Question: I am looking at contributing to the Delphi SynEdit project with a syntax-highlighter for the Health Level 7 (HL7) v2 messaging Standard. I have no experience of creating a highlighter from scratch and there are two quirks that I have stumbled upon that differ from existing highlighters:
- -
Is there anyone out there who has any SynEdit experice with HL7 or similar syntaxes e.g. Edifact, X12?
I've created a crude prototype using the 'OnPaintTransient' event-handler which in fact works better than I anticipated :-) Basically it does the following:
- - - - -
Below is a screen-dump of the results when inserting the example message found at Wikipedia <URL> into a TSynMemo component.

'''
procedure TFormMain.SynMemoMsgPaintTransient(Sender: TObject; Canvas: TCanvas;
TransientType: TTransientType);
var
i, j: Integer;
DP: TDisplayCoord;
SelStartCoord, SelEndCoord, BC : TBufferCoord;
Pt: TPoint;
FieldDelimiter : char; // MSH|
Delimiters : string; // All message delimiters (including field delimiter)
IsSelected : boolean;
begin
//Avoid drawing twice - Only enter if TransientType = ttAfter.
if TransientType = ttBefore then exit;
//Exit if no text
if SynMemoMsg.Lines.Count = 0 then exit;
//Exit if message does not start with MSH (Message header segment)
if not AnsiStartsText('MSH', SynMemoMsg.Lines[0]) then exit;
//Get the message's delimiters specified as the characters directly after MSH
FieldDelimiter := Copy(SynMemoMsg.Lines[0], 4, 1)[1];
Delimiters := Copy(SynMemoMsg.Lines[0], 4, 5);
//Find out if any text is selected by the user - we will exclude this text from highlighting
SelStartCoord := SynMemoMsg.CharIndexToRowCol(SynMemoMsg.SelStart);
SelEndCoord := SynMemoMsg.CharIndexToRowCol(SynMemoMsg.SelEnd);
//parse evry visible line
for i := SynMemoMsg.TopLine to ((SynMemoMsg.TopLine + SynMemoMsg.LinesInWindow )-1) do
begin
//Highlight Segment ID, i.e. in this implementation the first 3 chars in each line
BC.Char := 1;
BC.Line := i;
//If whole line is selected then continue to next line without highlighting current
if (SelStartCoord.Line < BC.Line) and (SelEndCoord.Line > BC.Line) then continue;
DP := SynMemoMsg.BufferToDisplayPos(BC);
Pt := SynMemoMsg.RowColumnToPixels(DP);
if ((SelStartCoord.Line = BC.Line) and (SelStartCoord.Char > 3))
or ((SelStartCoord.Line <> BC.Line) and (SelEndCoord.Line <> BC.Line))
or (SynMemoMsg.SelLength = 0) then
begin
Canvas.Font.Color := clNavy;
Canvas.Font.Style := [fsBold];
Canvas.TextOut (Pt.X - 1, Pt.Y, Copy(SynMemoMsg.Lines[i - 1], 1, 3)); //Move the Bold text one pixel left to get space i.e. Pt.X - 1)
end;
//Highlight Delimiters - parse each charachter and check if delimiter and not selected
for j := 4 to Length(SynMemoMsg.Lines[i - 1]) do
begin
if IsDelimiter(Delimiters, SynMemoMsg.Lines[i - 1], j) then
begin
BC.Char := j;
BC.Line := i;
//Don't highlight delimiter if selected
if (SynMemoMsg.SelLength > 0) and ((SelStartCoord.Line = BC.Line)or (SelEndCoord.Line = BC.Line)) then
begin
if (SelStartCoord.Line = BC.Line) and (SelEndCoord.Line = BC.Line) then
IsSelected := (SelStartCoord.Char <= BC.Char) and (SelEndCoord.Char > BC.Char)
else if (SelStartCoord.Line = BC.Line) then
IsSelected := SelStartCoord.Char <= BC.Char
else if (SelEndCoord.Line = BC.Line) then
IsSelected := SelEndCoord.Char > BC.Char;
end
else
IsSelected := false;
if not IsSelected then begin
DP := SynMemoMsg.BufferToDisplayPos(BC);
Pt := SynMemoMsg.RowColumnToPixels(DP);
if FieldDelimiter = SynMemoMsg.Lines[i - 1][j] then
Canvas.Font.Color := clGray
else
Canvas.Font.Color := clBlue;
Canvas.TextOut (Pt.X, Pt.Y, Copy(SynMemoMsg.Lines[i - 1], j, 1));
end;
end;
end;
end;
end;
'''
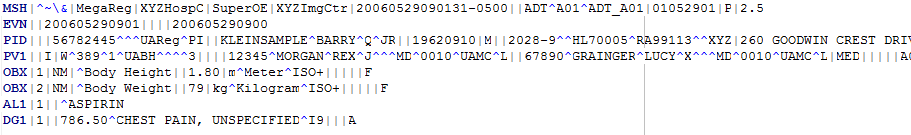
Answer: Well I ended up making my own SynEdit syntax-highlighter for HL7 v2.x messaging.
It may not have all the bells and whistles but it's a good start. My implementation uses Delphi XE3.
1. Copy the SynHighlighterHL7.pas unit found below to your synedit project source folder.
2. Add SynHighlighterHL7.pas to your project and to the Uses clause.
3. Add a TSynEdit or TSynMemo component to a form
4. Add the following code to the form's OnCreate event handler:
'''
fSynHL7Syn := TSynHL7Syn.Create(Self);
SynMemoMsg.Highlighter := fSynHL7Syn;
'''
'''
unit SynHighlighterHL7;
{$I SynEdit.inc}
interface
uses
Classes,
Graphics,
StrUtils,
SynEditTypes,
SynEditHighlighter,
SynUnicode;
const
DEF_FIELD_DELIM = '|'; //Filed seperator
DEF_COMP_DELIM = '^'; //Component seperator
DEF_SUBCOMP_DELIM = '&'; //Sub-component seperator
DEF_ESC_DELIM = ''; //Escape seperator
DEF_REP_DELIM = '~'; //Repetition seperator
type
TtkTokenKind = (tkSegmentID, tkFieldDelim, tkCompDelim, tkSubCompDelim,
tkEscDelim, tkRepDelim, tkText, tkSpace, tkNull, tkUnknown);
//Keeps track if we're in a message with properly defined delimiters
TRangeState = (rsUnknown, rsMshDelim, rsDefDelim);
type
TSynHL7Syn = class(TSynCustomHighlighter)
private
fRange : TRangeState;
fFieldDelim : char;
fCompDelim : char;
fSubCompDelim : char;
fEscDelim : char;
fRepDelim : char;
FTokenID: TtkTokenKind;
fSegmentIDAttri: TSynHighlighterAttributes;
fFieldDelimAttri: TSynHighlighterAttributes;
fCompDelimAttri: TSynHighlighterAttributes;
fSubCompDelimAttri: TSynHighlighterAttributes;
fEscDelimAttri: TSynHighlighterAttributes;
fRepDelimAttri: TSynHighlighterAttributes;
fUnknownAttri: TSynHighlighterAttributes;
fSpaceAttri : TSynHighlighterAttributes;
fTextAttri: TSynHighlighterAttributes;
procedure SegmentIDProc;
procedure UnknownProc;
procedure CRProc;
procedure TextProc;
procedure LFProc;
procedure NullProc;
procedure SpaceProc;
procedure FieldDelimProc;
procedure CompDelimProc;
procedure EscDelimProc;
procedure RepDelimProc;
procedure SubCompDelimProc;
procedure SetRangeState(const Line: string);
protected
function GetSampleSource: UnicodeString; override;
function IsFilterStored: Boolean; override;
public
function GetRange: Pointer; override;
procedure ResetRange; override;
procedure SetRange(Value: Pointer); override;
class function GetLanguageName: string; override;
class function GetFriendlyLanguageName: UnicodeString; override;
public
constructor Create(AOwner: TComponent); override;
function GetDefaultAttribute(Index: integer): TSynHighlighterAttributes;
override;
function GetEol: Boolean; override;
function GetTokenID: TtkTokenKind;
function GetTokenAttribute: TSynHighlighterAttributes; override;
function GetTokenKind: integer; override;
procedure Next; override;
published
property SegmentIDAttri: TSynHighlighterAttributes read fSegmentIDAttri
write fSegmentIDAttri;
property TextAttri: TSynHighlighterAttributes read fTextAttri
write fTextAttri;
end;
implementation
uses
SynEditStrConst;
constructor TSynHL7Syn.Create(AOwner: TComponent);
begin
inherited Create(AOwner);
fCaseSensitive := true;
fSegmentIDAttri := TSynHighlighterAttributes.Create('Seg ID', 'Segment ID');
fSegmentIDAttri.Style := [fsBold];
fSegmentIDAttri.Foreground := clNavy;
AddAttribute(fSegmentIDAttri);
fFieldDelimAttri := TSynHighlighterAttributes.Create('Field Sep', 'Field Seperator (|)');
fFieldDelimAttri.Foreground := clGray;
AddAttribute(fFieldDelimAttri);
fCompDelimAttri := TSynHighlighterAttributes.Create('Comp Sep', 'Component Seperator (^)');
fCompDelimAttri.Foreground := clBlue;
AddAttribute(fCompDelimAttri);
fSubCompDelimAttri := TSynHighlighterAttributes.Create('Sub-Comp Sep', 'Sub-Component Seperator (&)');
fSubCompDelimAttri.Foreground := clBlue;
AddAttribute(fSubCompDelimAttri);
fRepDelimAttri := TSynHighlighterAttributes.Create('Rep Sep', 'Repeat Seperator (&)');
fRepDelimAttri.Foreground := clBlue;
AddAttribute(fRepDelimAttri);
fEscDelimAttri := TSynHighlighterAttributes.Create('Esc Sep', 'Escape Seperator (\)');
fEscDelimAttri.Style := [fsBold];
fEscDelimAttri.Foreground := clGreen;
AddAttribute(fEscDelimAttri);
fUnknownAttri := TSynHighlighterAttributes.Create('Unknown', 'Non HL7 message i.e arbitary text');
fUnknownAttri.Style := [fsItalic];
fUnknownAttri.Foreground := clRed;
AddAttribute(fUnknownAttri);
fTextAttri := TSynHighlighterAttributes.Create(SYNS_AttrText, SYNS_FriendlyAttrText);
AddAttribute(fTextAttri);
fSpaceAttri := TSynHighlighterAttributes.Create(SYNS_AttrSpace, SYNS_FriendlyAttrSpace);
AddAttribute(fSpaceAttri);
SetAttributesOnChange(DefHighlightChange);
fDefaultFilter := SYNS_FilterINI;
end; { Create }
procedure TSynHL7Syn.FieldDelimProc;
begin
inc(Run);
fTokenID := tkFieldDelim;
end;
procedure TSynHL7Syn.CompDelimProc;
begin
inc(Run);
fTokenID := tkCompDelim;
end;
procedure TSynHL7Syn.SubCompDelimProc;
begin
inc(Run);
fTokenID := tkSubCompDelim;
end;
procedure TSynHL7Syn.EscDelimProc;
begin
fTokenID := tkEscDelim;
//If current position is not the first MSH field then expand token untill
//closing Escape delimiter is found on current line
if not((Run = 6) and StartsStr('MSH', fLine)) then begin
inc(run);
while (FLine[Run] <> fEscDelim) and (FLine[Run] <> #0) do
inc(Run);
end;
if FLine[Run] <> #0 then
inc(Run);
end;
procedure TSynHL7Syn.RepDelimProc;
begin
inc(Run);
fTokenID := tkRepDelim;
end;
procedure TSynHL7Syn.SetRangeState(const Line : string);
function IsValidSegmentIDChar(c : char): Boolean;
begin
case c of
'A'..'Z', '0'..'9':
Result := True;
else
Result := False;
end;
end;
var SegID : string;
OK : boolean;
i : integer;
begin
//Decide if valid segment or arbitary text
if AnsiStartsStr('MSH', Line) and (Length(Line) > 8) then begin
fRange := rsMshDelim;
fFieldDelim := Line[4];
fCompDelim := Line[5];
fRepDelim := Line[6];
//If no escape characters are used in a message, this character may be omitted.
//However, it must be present if subcomponents are used in the message.
if Line[7] <> fFieldDelim then
fEscDelim := Line[7]
else
fEscDelim := DEF_ESC_DELIM;
//If there are no subcomponents in message then this seperator may not be present (use default then)
if Line[8] <> fFieldDelim then
fSubCompDelim := Line[8]
else
fEscDelim := DEF_SUBCOMP_DELIM;
end
else begin
SegID := Copy(FLine, run + 1, 3);
OK := Length(SegID) = 3;
for i := 1 to Length(SegID) do
OK := OK and IsValidSegmentIDChar(SegID[i]);
if OK then begin
case fRange of
rsUnknown : if (Copy(Line, 4, 1) = '|') then fRange := rsDefDelim;
rsMshDelim : if (Copy(Line, 4, 1) <> fFieldDelim) then fRange := rsUnknown;
rsDefDelim : if (Copy(Line, 4, 1) <> '|') then fRange := rsUnknown;
end;
end
else
fRange := rsUnknown;
end;
end;
procedure TSynHL7Syn.ResetRange;
begin
fRange:= rsUnknown;
end;
procedure TSynHL7Syn.SegmentIDProc;
function IsValidSegmentIDChar(c : char): Boolean;
begin
case c of
'A'..'Z', '0'..'9':
Result := True;
else
Result := False;
end;
end;
var OK : boolean;
SegID : String;
i : integer;
begin
// if it is not column 0-2 mark as tkText and get out of here
if Run > 0 then
begin
fTokenID := tkText;
inc(Run);
Exit;
end;
case fRange of
rsMshDelim, rsDefDelim : begin
fTokenID := tkSegmentID;
Run := 3;
end;
rsUnknown : begin
fTokenID := tkUnknown;
Inc(Run);
end;
end;
end;
procedure TSynHL7Syn.CRProc;
begin
fTokenID := tkSpace;
case FLine[Run + 1] of
#10: inc(Run, 2);
else inc(Run);
end;
end;
procedure TSynHL7Syn.TextProc;
function IsTextChar: Boolean;
begin
case fLine[Run] of
'a'..'z', 'A'..'Z', '0'..'9':
Result := True;
else
Result := False;
end;
end;
begin
if Run = 0 then
SegmentIDProc
else
begin
fTokenID := tkText;
inc(Run);
while FLine[Run] <> #0 do
if IsTextChar then
inc(Run)
else
break;
end;
end;
procedure TSynHL7Syn.UnknownProc;
begin
if Run = 0 then
Self.SetRangeState(fLine);
// this is column 0 ok it is a comment
fTokenID := tkUnknown;
inc(Run);
while FLine[Run] <> #0 do
case FLine[Run] of
#10: break;
#13: break;
else inc(Run);
end;
end;
procedure TSynHL7Syn.LFProc;
begin
fTokenID := tkSpace;
inc(Run);
end;
procedure TSynHL7Syn.SetRange(Value: Pointer);
begin
fRange := TRangeState(Value);
end;
procedure TSynHL7Syn.SpaceProc;
begin
inc(Run);
fTokenID := tkSpace;
while (FLine[Run] <= #32) and not IsLineEnd(Run) do inc(Run);
end;
procedure TSynHL7Syn.Next;
begin
//Decide range state by checking first char in line
fTokenPos := Run;
if Run = 0 then SetRangeState(fLine);
case fRange of
rsUnknown : case fLine[Run] of
#0: NullProc;
#10: LFProc;
#13: CRProc;
else
UnknownProc;
end;
rsMshDelim : begin
if fLine[Run] = Self.fFieldDelim then
FieldDelimProc
else if fLine[Run] = Self.fCompDelim then
CompDelimProc
else if fLine[Run] = Self.fSubCompDelim then
SubCompDelimProc
else if fLine[Run] = Self.fEscDelim then
EscDelimProc
else if fLine[Run] = Self.fRepDelim then
RepDelimProc
else begin
case fLine[Run] of
#0: NullProc;
#10: LFProc;
#13: CRProc;
#1..#9, #11, #12, #14..#32: SpaceProc;
else TextProc;
end;
end
end;
rsDefDelim : case fLine[Run] of
#0: NullProc;
#10: LFProc;
#13: CRProc;
#1..#9, #11, #12, #14..#32: SpaceProc;
DEF_FIELD_DELIM : FieldDelimProc;
DEF_COMP_DELIM : CompDelimProc;
DEF_SUBCOMP_DELIM : SubCompDelimProc;
DEF_ESC_DELIM : EscDelimProc;
DEF_REP_DELIM : RepDelimProc;
else TextProc;
end;
end;
inherited;
end;
procedure TSynHL7Syn.NullProc;
begin
fTokenID := tkNull;
inc(Run);
end;
function TSynHL7Syn.GetDefaultAttribute(Index: integer): TSynHighlighterAttributes;
begin
case Index of
SYN_ATTR_WHITESPACE: Result := fSpaceAttri;
else
Result := nil;
end;
end;
function TSynHL7Syn.GetEol: Boolean;
begin
Result := Run = fLineLen + 1;
end;
function TSynHL7Syn.GetTokenID: TtkTokenKind;
begin
Result := fTokenId;
end;
function TSynHL7Syn.GetTokenAttribute: TSynHighlighterAttributes;
begin
case fTokenID of
tkSegmentID: Result := fSegmentIDAttri;
tkFieldDelim: Result := fFieldDelimAttri;
tkCompDelim: Result := fCompDelimAttri;
tkSubCompDelim: Result := fSubCompDelimAttri;
tkRepDelim: Result := fRepDelimAttri;
tkEscDelim: Result := fEscDelimAttri;
tkText: Result := fTextAttri;
tkSpace: Result := fSpaceAttri;
tkUnknown: Result := fUnknownAttri;
else Result := nil;
end;
end;
function TSynHL7Syn.GetTokenKind: integer;
begin
Result := Ord(fTokenId);
end;
function TSynHL7Syn.IsFilterStored: Boolean;
begin
Result := fDefaultFilter <> SYNS_FilterINI;
end;
class function TSynHL7Syn.GetLanguageName: string;
begin
Result := SYNS_LangINI;
end;
function TSynHL7Syn.GetRange: Pointer;
begin
Result := Pointer(fRange);
end;
function TSynHL7Syn.GetSampleSource: UnicodeString;
begin
Result := 'MSH|^&\~|123|123'#13#10+
'PID|123|1234'
end;
{$IFNDEF SYN_CPPB_1}
class function TSynHL7Syn.GetFriendlyLanguageName: UnicodeString;
begin
Result := SYNS_FriendlyLangINI;
end;
initialization
RegisterPlaceableHighlighter(TSynHL7Syn);
{$ENDIF}
end.
'''